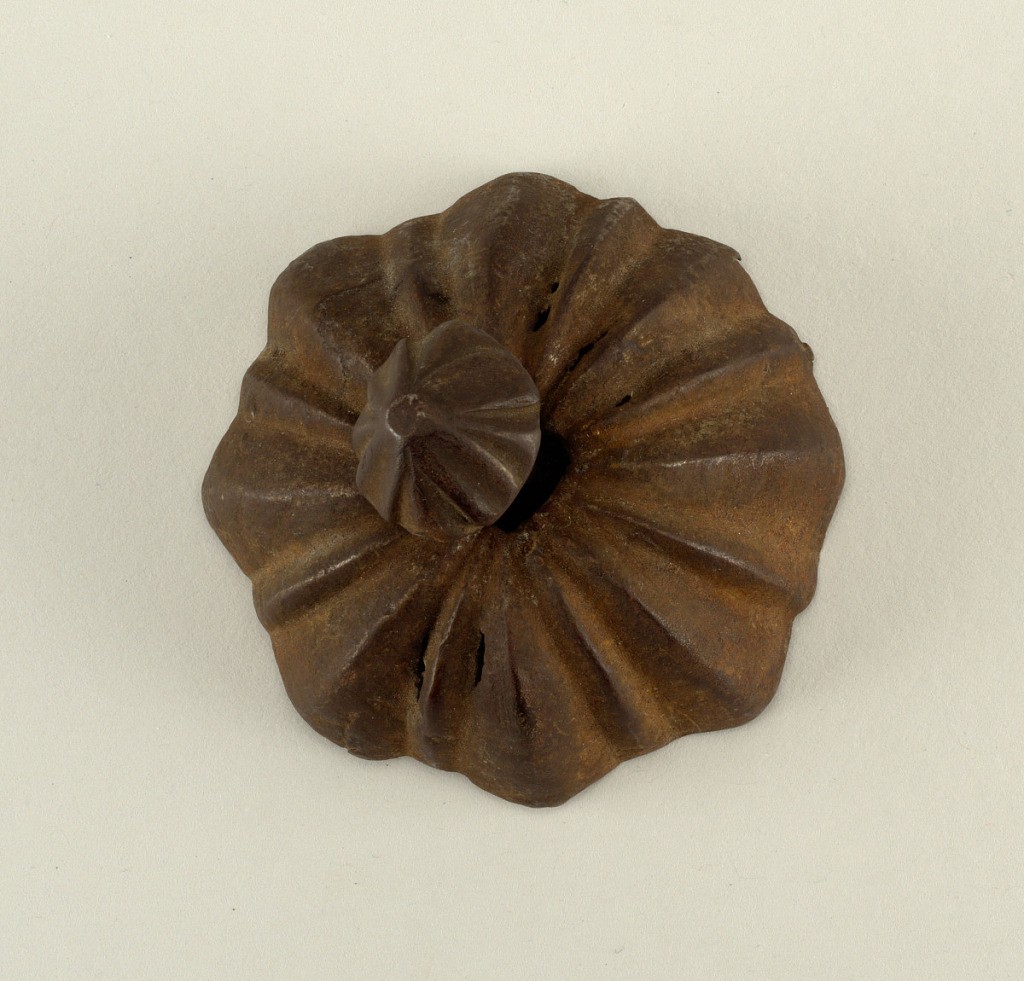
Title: Decorative door boss and nail
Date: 15th century
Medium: Wrought iron
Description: Gadrooned hemispherical boss. Nail has gadrooned mushroom-shaped head on square shank.